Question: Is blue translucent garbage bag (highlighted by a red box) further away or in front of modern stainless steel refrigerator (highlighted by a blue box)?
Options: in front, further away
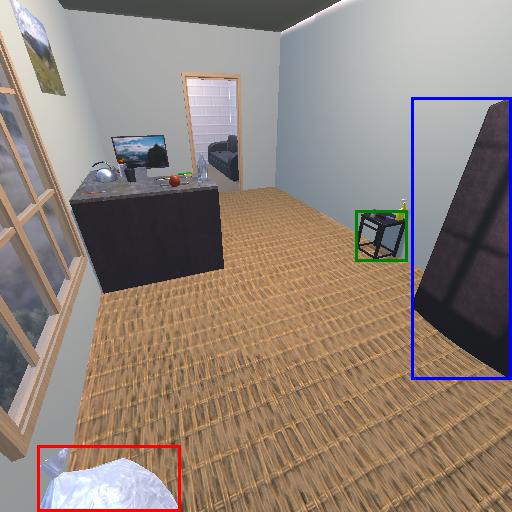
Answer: in front